Question: I have a JTextArea and a button which removes the selected text (from textArea).
'''
RemoveButton.addActionListener(new ActionListener(){
public void actionPerformed(ActionEvent e) {
String test = textArea.getSelectedText();
textArea.replaceSelection("");
}
});
'''
The code above works fine, however, when I click the button the text shows like this:

Here I removed the first and third Test. How can I make this dynamically update so it displays the text without gaps?
I could call a method re-populate the JTextArea with the remaining elements but is there a better way to do this?
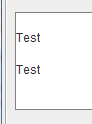
Answer: You can try something like
'''
textArea.setText(textArea.getText().replaceAll("
",""));
'''
However, a 'TextArea' may not be the best component for that kind of use. A 'Jlist' could be more fitted if you want to store input on different lines.